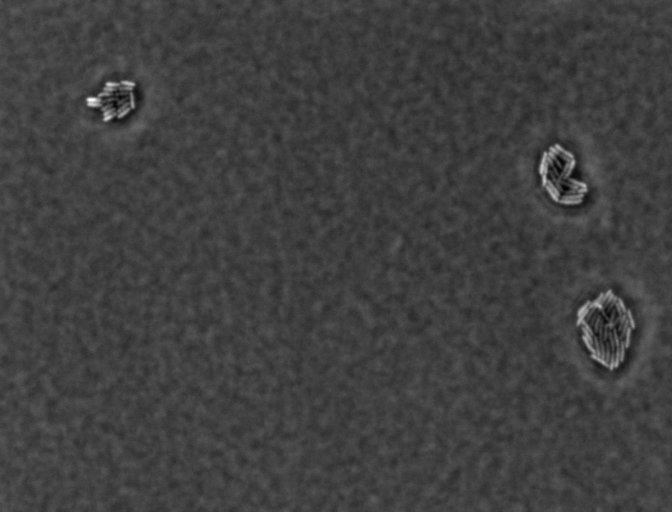
Salmonella enterica Enteritidis